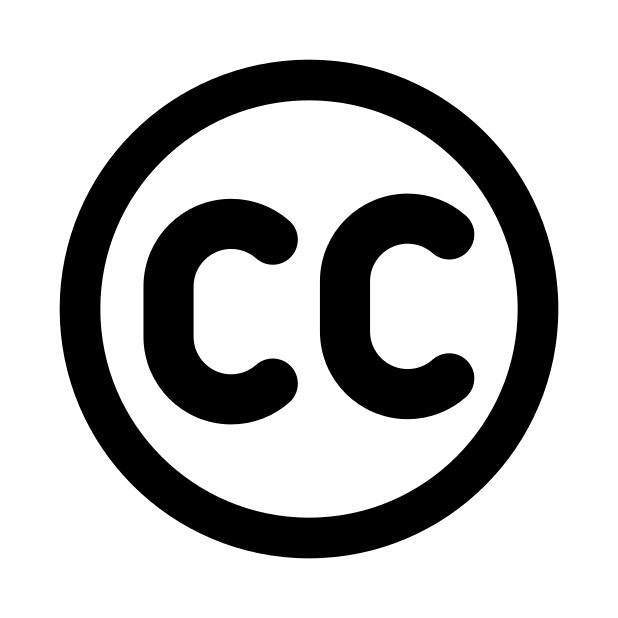
Emoji: 🅭
Name: circled cc
Unicode: 0x1f16d